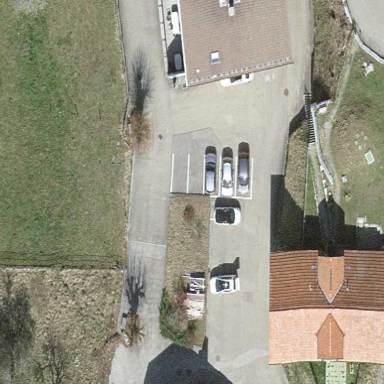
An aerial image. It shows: Paved parking area.